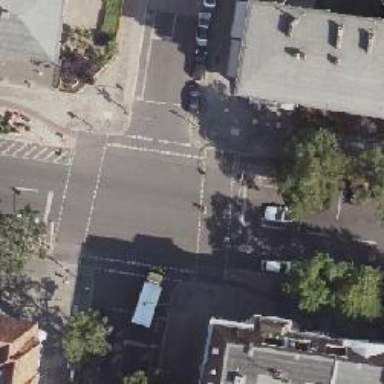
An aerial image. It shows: Road with traffic signals.